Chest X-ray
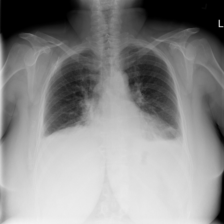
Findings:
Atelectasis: negative
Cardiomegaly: negative
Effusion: negative
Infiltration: negative
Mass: negative
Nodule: negative
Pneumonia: negative
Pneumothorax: negative
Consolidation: negative
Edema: negative
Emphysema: negative
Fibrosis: negative
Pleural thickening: negative
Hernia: negative